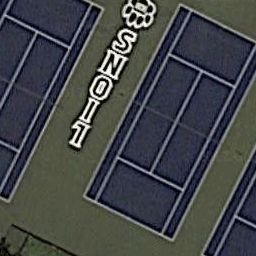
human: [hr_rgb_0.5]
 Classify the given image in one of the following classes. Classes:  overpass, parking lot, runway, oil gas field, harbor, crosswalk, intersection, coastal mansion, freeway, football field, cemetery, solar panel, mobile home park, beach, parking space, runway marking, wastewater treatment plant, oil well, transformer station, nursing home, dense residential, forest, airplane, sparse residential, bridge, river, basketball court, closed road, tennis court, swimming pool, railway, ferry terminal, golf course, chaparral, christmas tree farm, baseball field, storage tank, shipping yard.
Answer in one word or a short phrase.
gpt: tennis court